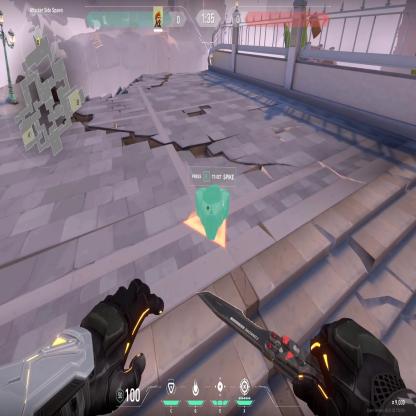
Label: dropped spike